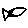
Label: fish